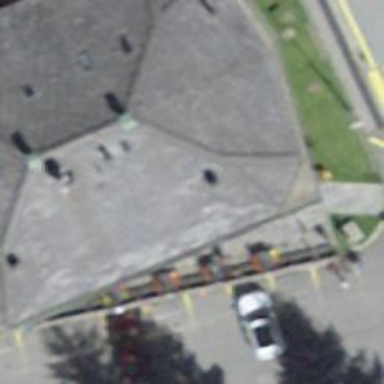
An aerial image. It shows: Restaurant.